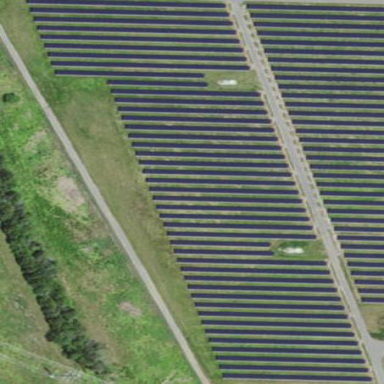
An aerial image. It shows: Solar power generator with photovoltaic panels.